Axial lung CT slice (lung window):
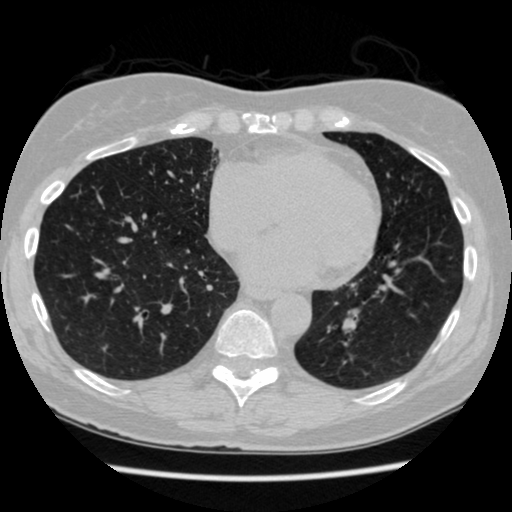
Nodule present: no